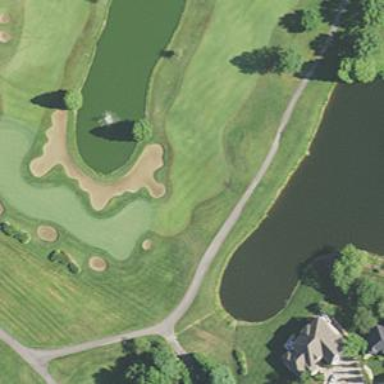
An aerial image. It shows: Green golf area with grass land use.